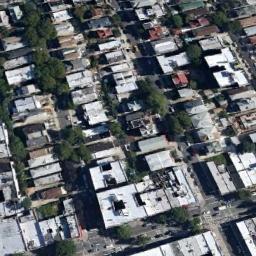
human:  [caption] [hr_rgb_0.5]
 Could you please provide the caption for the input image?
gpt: There are many roads and neatly arranged houses and trees in densely populated areas .

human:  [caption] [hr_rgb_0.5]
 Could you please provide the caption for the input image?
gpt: There are several cars running on the road beside the residential area .

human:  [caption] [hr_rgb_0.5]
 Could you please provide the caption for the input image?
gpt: The dense residential is next to the road with many cars .

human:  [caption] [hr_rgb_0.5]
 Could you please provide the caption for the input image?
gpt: A dense residential area has lots of trees and houses next to each other .

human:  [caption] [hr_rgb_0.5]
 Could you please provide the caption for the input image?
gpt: There are many white buildings on dense residential area .